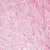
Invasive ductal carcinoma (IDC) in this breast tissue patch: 0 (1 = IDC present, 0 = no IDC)